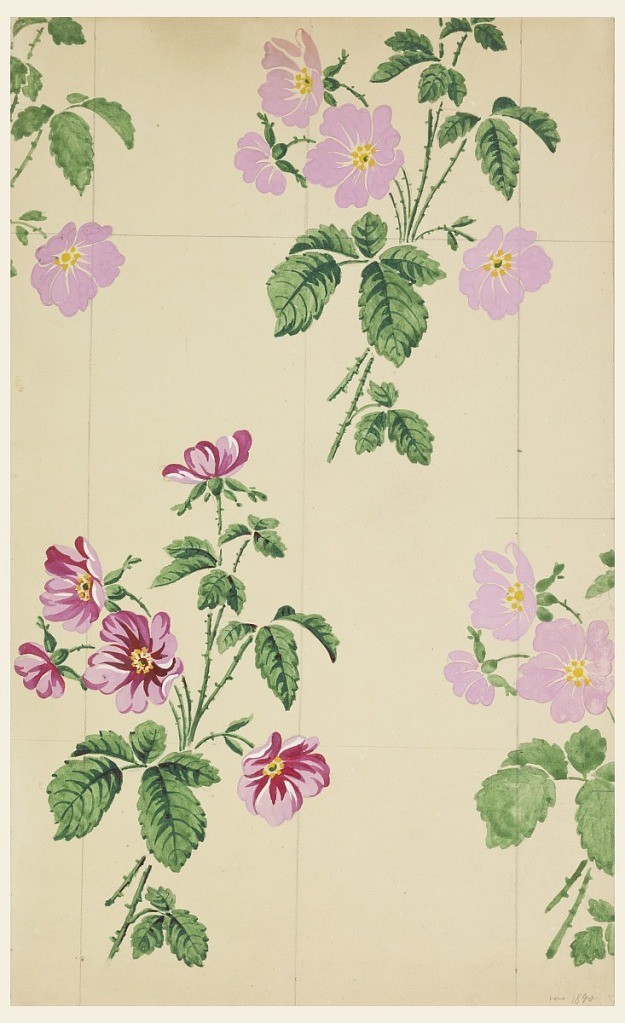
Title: Design for a printed fabric
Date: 1820–40
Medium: Pen, brush and black ink, gouache on paper
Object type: Drawing
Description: Tulip flower which is decorated with floral motifs, and black dotted boughs with flowers are shown upon an olivish ground.